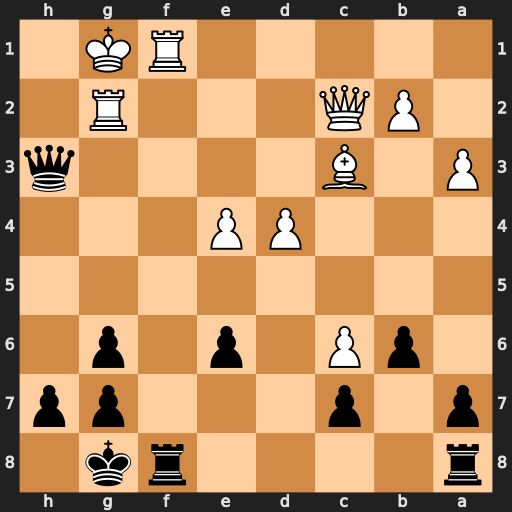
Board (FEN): r4rk1/p1p3pp/1pP1p1p1/8/3PP3/P1B4q/1PQ3R1/5RK1
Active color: b
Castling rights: -
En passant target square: -
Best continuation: Rxf1+ Kxf1 Qh1+ Kf2 Rf8+ Kg3 g5 Rf2 Qg1+